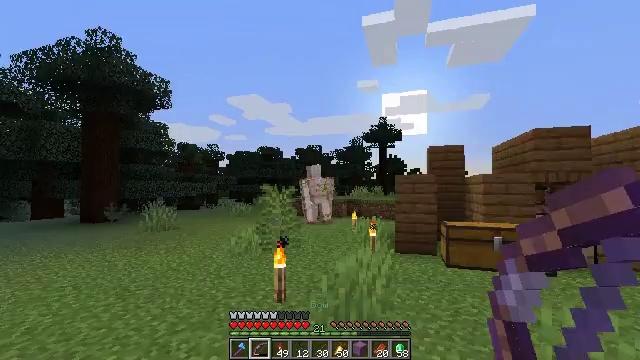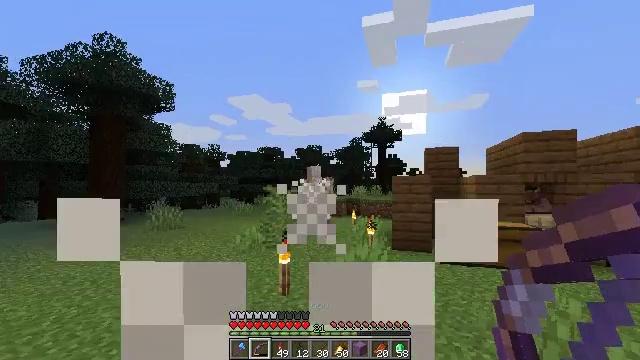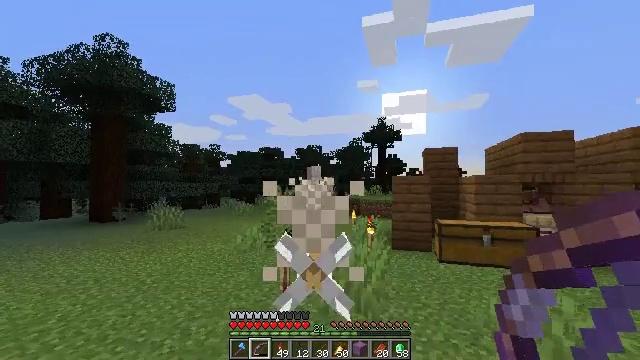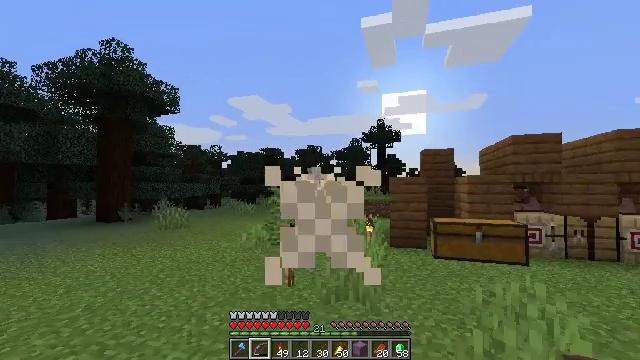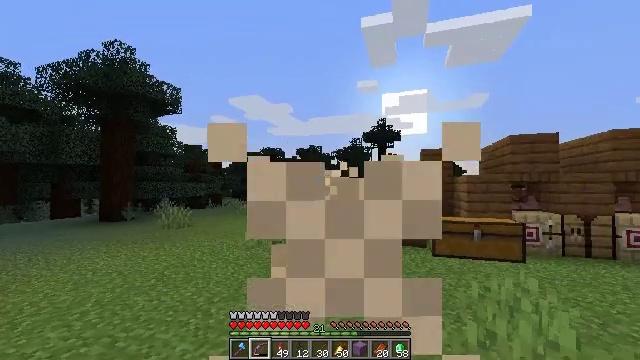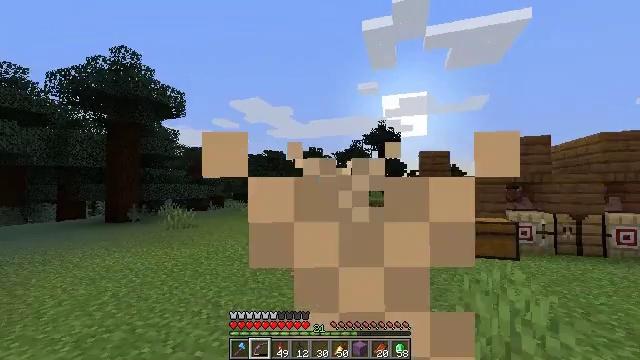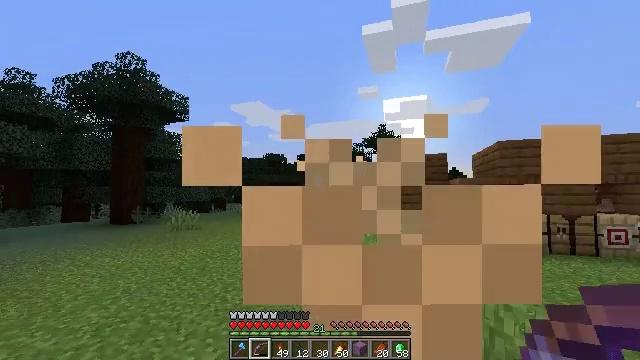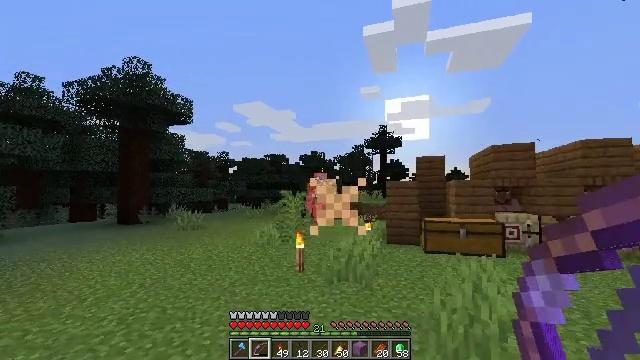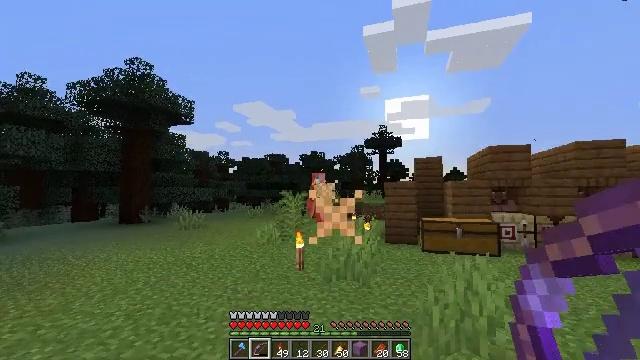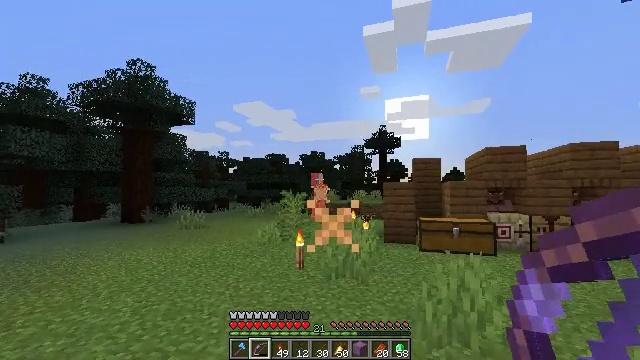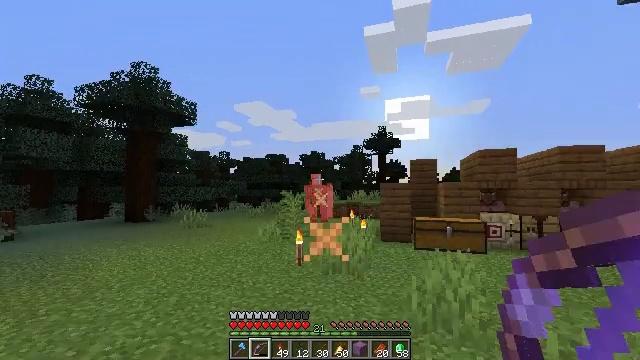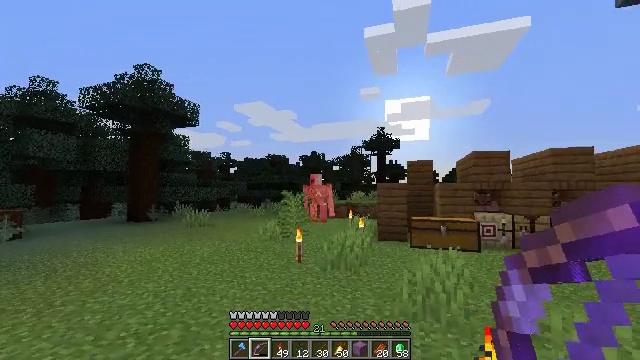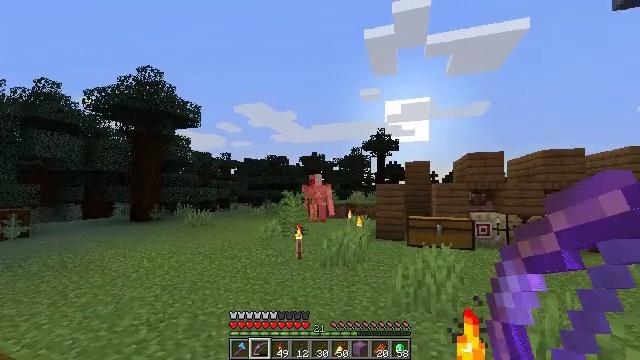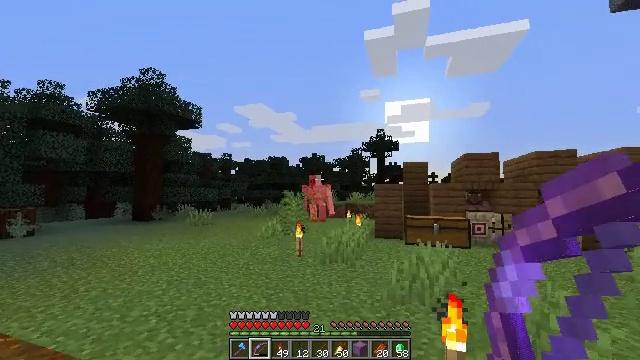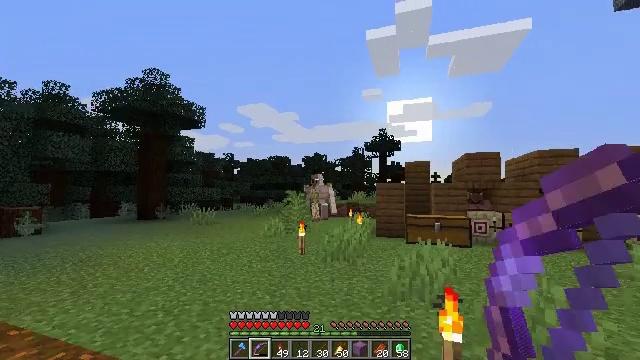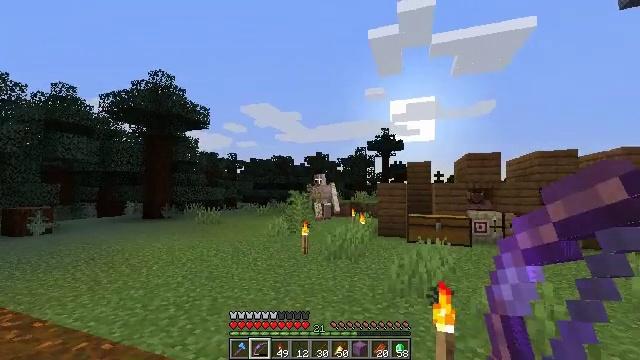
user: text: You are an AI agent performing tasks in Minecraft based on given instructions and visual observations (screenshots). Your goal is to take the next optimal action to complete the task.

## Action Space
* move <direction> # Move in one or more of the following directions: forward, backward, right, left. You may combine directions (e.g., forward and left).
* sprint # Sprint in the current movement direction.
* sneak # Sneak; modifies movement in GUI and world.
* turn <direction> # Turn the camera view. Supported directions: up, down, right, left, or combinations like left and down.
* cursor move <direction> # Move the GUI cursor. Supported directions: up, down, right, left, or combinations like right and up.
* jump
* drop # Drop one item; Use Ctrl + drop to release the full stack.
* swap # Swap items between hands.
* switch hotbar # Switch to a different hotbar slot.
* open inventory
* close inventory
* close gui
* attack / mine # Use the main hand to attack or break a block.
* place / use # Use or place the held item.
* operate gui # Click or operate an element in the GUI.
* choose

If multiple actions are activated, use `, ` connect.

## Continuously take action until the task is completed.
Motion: motion action
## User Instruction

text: Make arrows using the crafting table.
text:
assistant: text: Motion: move back, use / place
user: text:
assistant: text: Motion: move back, use / place
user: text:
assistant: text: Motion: move back, use / place
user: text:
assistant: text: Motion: move back, use / place
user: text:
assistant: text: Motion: move back, use / place
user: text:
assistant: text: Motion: move back, use / place
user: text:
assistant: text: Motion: move back, use / place
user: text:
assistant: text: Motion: move back, use / place
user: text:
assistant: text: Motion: move back, use / place
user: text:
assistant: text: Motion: move back, use / place
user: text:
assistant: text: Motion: move back, use / place
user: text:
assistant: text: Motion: move back, use / place
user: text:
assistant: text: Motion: move back, use / place
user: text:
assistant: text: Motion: move back, use / place
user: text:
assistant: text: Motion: move back, use / place
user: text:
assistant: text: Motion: move back, use / place
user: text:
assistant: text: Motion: move back, use / place
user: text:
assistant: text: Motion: move back, use / place
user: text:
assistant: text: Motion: move back, use / place
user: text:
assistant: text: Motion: move back, use / place
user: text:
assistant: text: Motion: move back, turn right, use / place
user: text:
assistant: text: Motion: move back, turn right
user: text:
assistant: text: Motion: move back, use / place
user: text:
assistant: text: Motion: move back, use / place
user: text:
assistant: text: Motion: move back, use / place
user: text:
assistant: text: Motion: move back, use / place
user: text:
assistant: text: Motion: use / place
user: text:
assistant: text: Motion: use / place
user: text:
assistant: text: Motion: no_op
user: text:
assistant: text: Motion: no_op